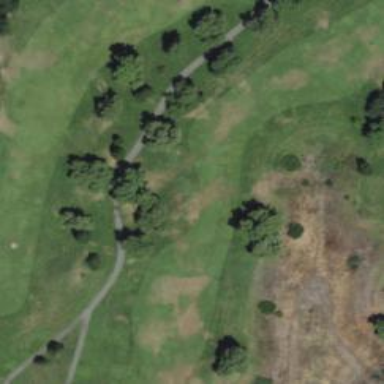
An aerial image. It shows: Path for golf carts.